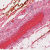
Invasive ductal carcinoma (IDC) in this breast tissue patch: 0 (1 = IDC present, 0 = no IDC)